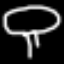
Label: mushroom